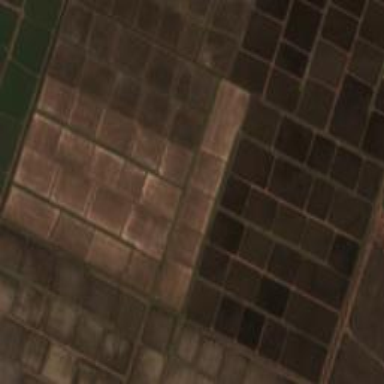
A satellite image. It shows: Farmland with rice crops.